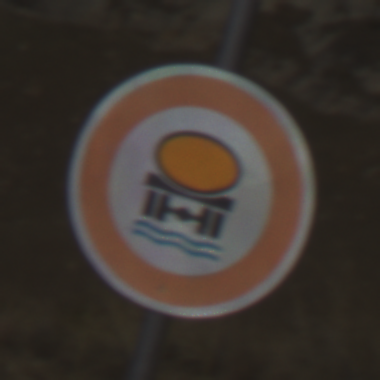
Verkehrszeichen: VerbotFahrzeugeWassergefaehrdenderLadung
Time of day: Midday
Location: Outdoor (Nature)
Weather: Clear
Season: NotSpecified
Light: Natural